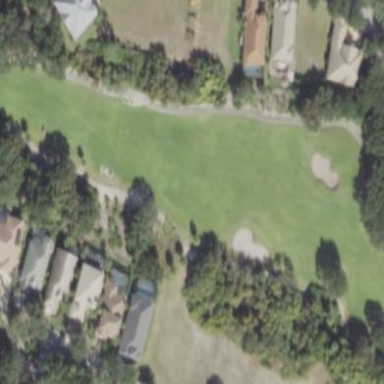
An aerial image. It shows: Golf bunker filled with natural sand.